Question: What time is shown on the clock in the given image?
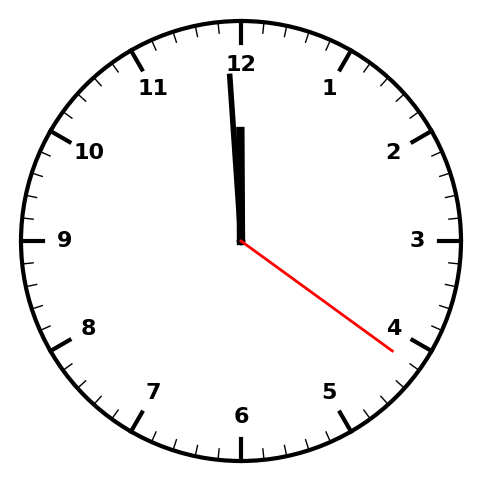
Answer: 11:59:21